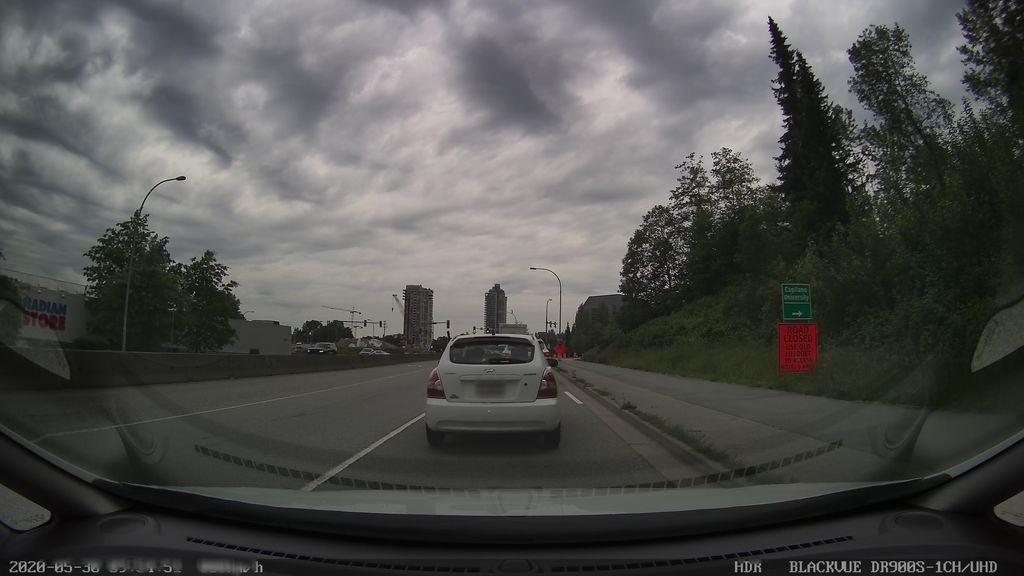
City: vancouver